Field crop: maize
Growth stage: 1
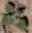
Species: chenopodium